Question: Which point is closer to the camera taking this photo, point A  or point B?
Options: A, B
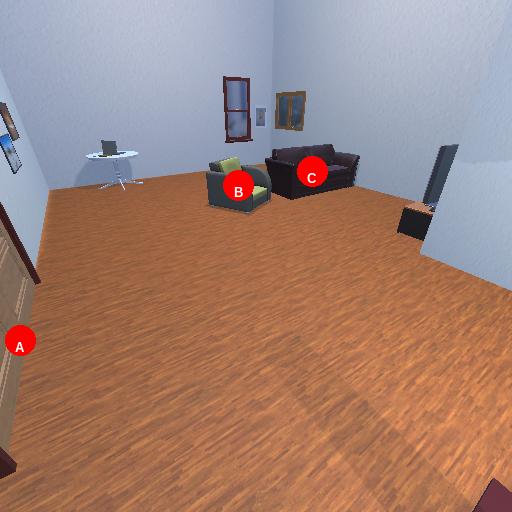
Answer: A